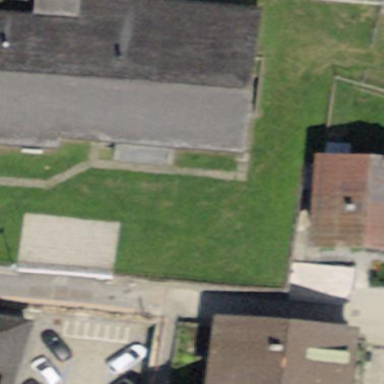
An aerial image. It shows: School building.